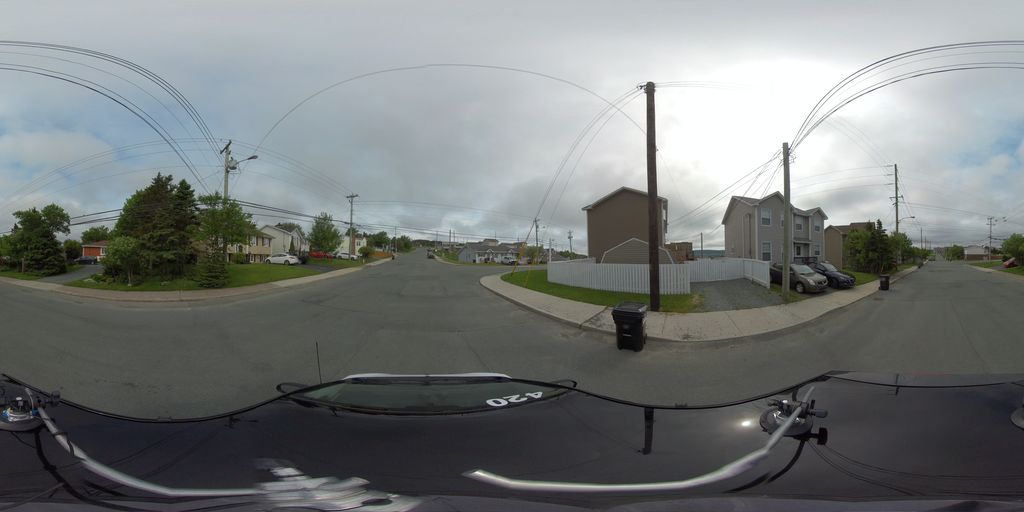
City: st_johns